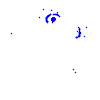
Particle: electron